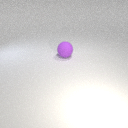
large purple rubber sphere